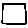
Label: square